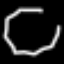
Label: octagon